Question: I asked same question 2 days ago but now i still don't get it.
I have 1 div and i want it to be separate into 3 columns of div. I know how to do this for 2 column but, when i am trying 3 column(right, center and left) i get this:

The pink square is not in the center
Here is my code:
'''
<div id="our_services" class="container">
<h1>hmvTSrym SHlnv</h1>
<div id="try">
<div id="product1">
</div>
<div id="product2">
</div>
<div id="product3">
</div>
</div>
</div>
'''
'''
#our_services {
/*height: 450px;*/
text-align: center;
font-family: "open_sans_hebrewregular", "alefregular",arial,"Times New Roman";
color: black;
background-color: rgb(224,224,224);
overflow: auto;
margin: auto;
}
#try {
background-color: orange;
width: 50%;
height: 50%;
margin: auto;
}
#product1 {
width: 30%;
height: 75%;
background-color: green;
float: right;
margin: 5px;
}
#product2 {
width: 30%;
height: 75%;
background-color: pink;
float: right;
margin: 5px;
}
#product3 {
width: 30%;
height: 75%;
background-color: blue;
float: left;
margin: 5px;
}
'''
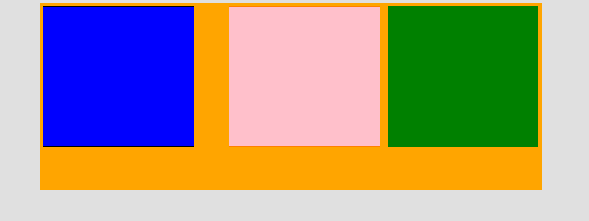
Answer: Try with 'display:inline-block;' instead.
<URL>